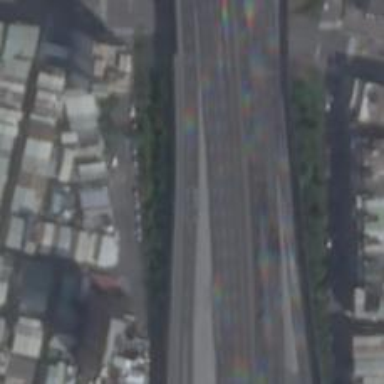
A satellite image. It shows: Motorway link.